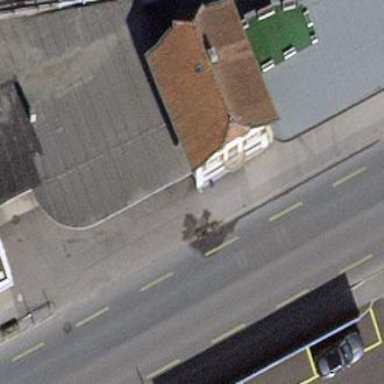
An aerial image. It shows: Building that is both fuel station and car repair shop.